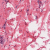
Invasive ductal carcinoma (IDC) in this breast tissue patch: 0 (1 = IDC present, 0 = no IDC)